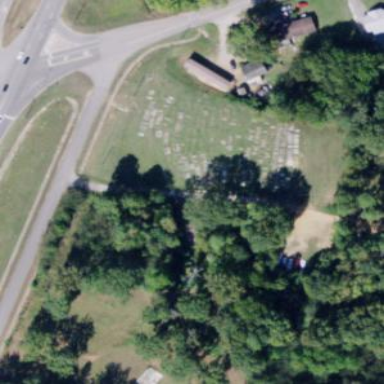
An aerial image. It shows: Cemetery.